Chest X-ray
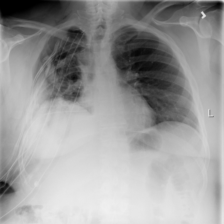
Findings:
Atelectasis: negative
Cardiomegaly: negative
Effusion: negative
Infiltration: negative
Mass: negative
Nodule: negative
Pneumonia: negative
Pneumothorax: positive
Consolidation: negative
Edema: negative
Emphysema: positive
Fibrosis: negative
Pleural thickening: positive
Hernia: negative